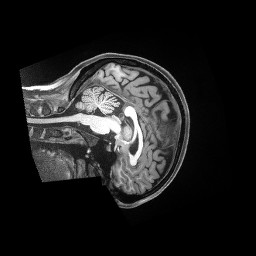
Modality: T1w
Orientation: sagittal
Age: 29
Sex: female
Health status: ill
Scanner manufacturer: siemens
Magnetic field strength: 3 T
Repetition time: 2.5 s
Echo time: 0.00181 s